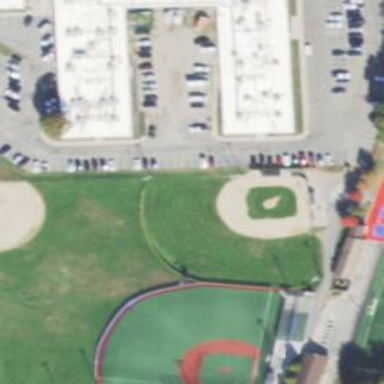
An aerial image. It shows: Baseball pitch for leisure and sports activities.